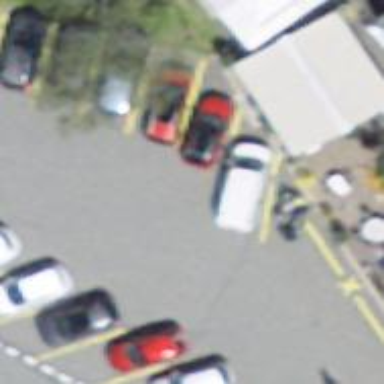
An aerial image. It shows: Parking aisle designated as service road.